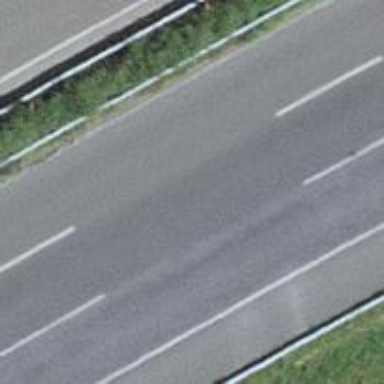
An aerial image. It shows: Asphalt motorway.